Interaction volume radius: 5 \u00c5
Interaction volume height: 25 \u00c5
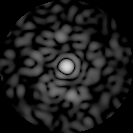
Disorder parameter: 0.8435